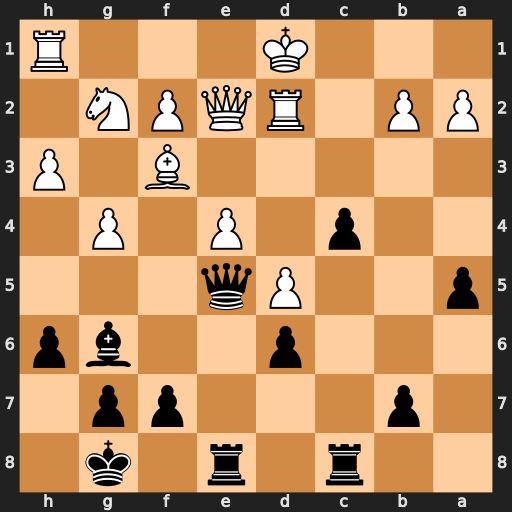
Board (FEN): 2r1r1k1/1p3pp1/3p2bp/p2Pq3/2p1P1P1/5B1P/PP1RQPN1/3K3R
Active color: b
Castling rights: -
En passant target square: -
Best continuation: c3 bxc3 Rxc3 Ne3 Bxe4